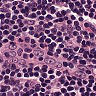
Metastatic tissue present: no